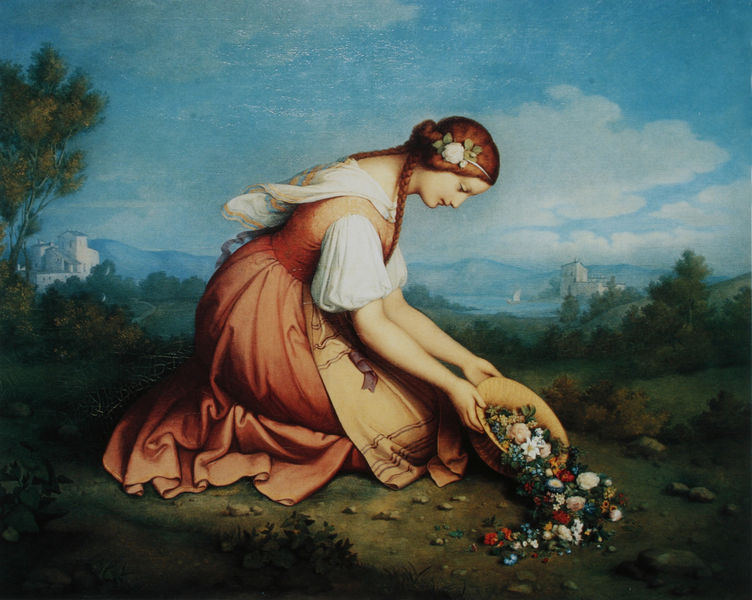
Titel: Knieendes Mädchen mit übervollem Blumenkorb
Künstler: Marie Ellenrieder
Standort: Karlsruhe
Institution: Staatliche Kunsthalle
Schlagwörter: baum, blau, gemälde, hand, haut, himmel, laub, weiß, wolken, bäume, gelb, grün, landschaft, mädchen, see, stadt, blume, blumen, braun, bunt, frau, frisur, hintergrund, hut, kleid, licht, nase, orange, profil, rücken, schmuck, schwarz, blüte, blüten, gebäude, gras, haus, rasen, rose, rosen, rot, schloss, tuch, wiese, wolke, malerei, rock, arme, bluse, falten, halten, mensch, schale, steine, füllhorn, hände, erde, horizont, häuser, hügel, natur, busch, büsche, gebüsch, kirche, wiesen, haare, klassizismus, pflanzen, renaissance, rosa, wald, boot, deutschland, lächeln, schürze, schiff, segelboot, sommer, italien, ort, mieder, zöpfe, berge, dorf, hecke, romantik, zopf, seitenansicht, korb, frühling, burg, knien, allegorie, kranz, rote haare, kniend, reif, präraffaeliten, sfumato, alleine, koch, joseph anton koch, blumenkorb, junges mädchen, toskana, präraphaeliten, maid, ronamtik, campagna, overbeck, blumenmädchen, ausschütten, puppärmel, haare7, haarzöpfe, vodergrund, 19. jahrhundert, 19. jh., mädchen mit hut, blumen im haar, weiß haare, bkuse